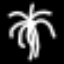
Label: palm tree